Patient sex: M
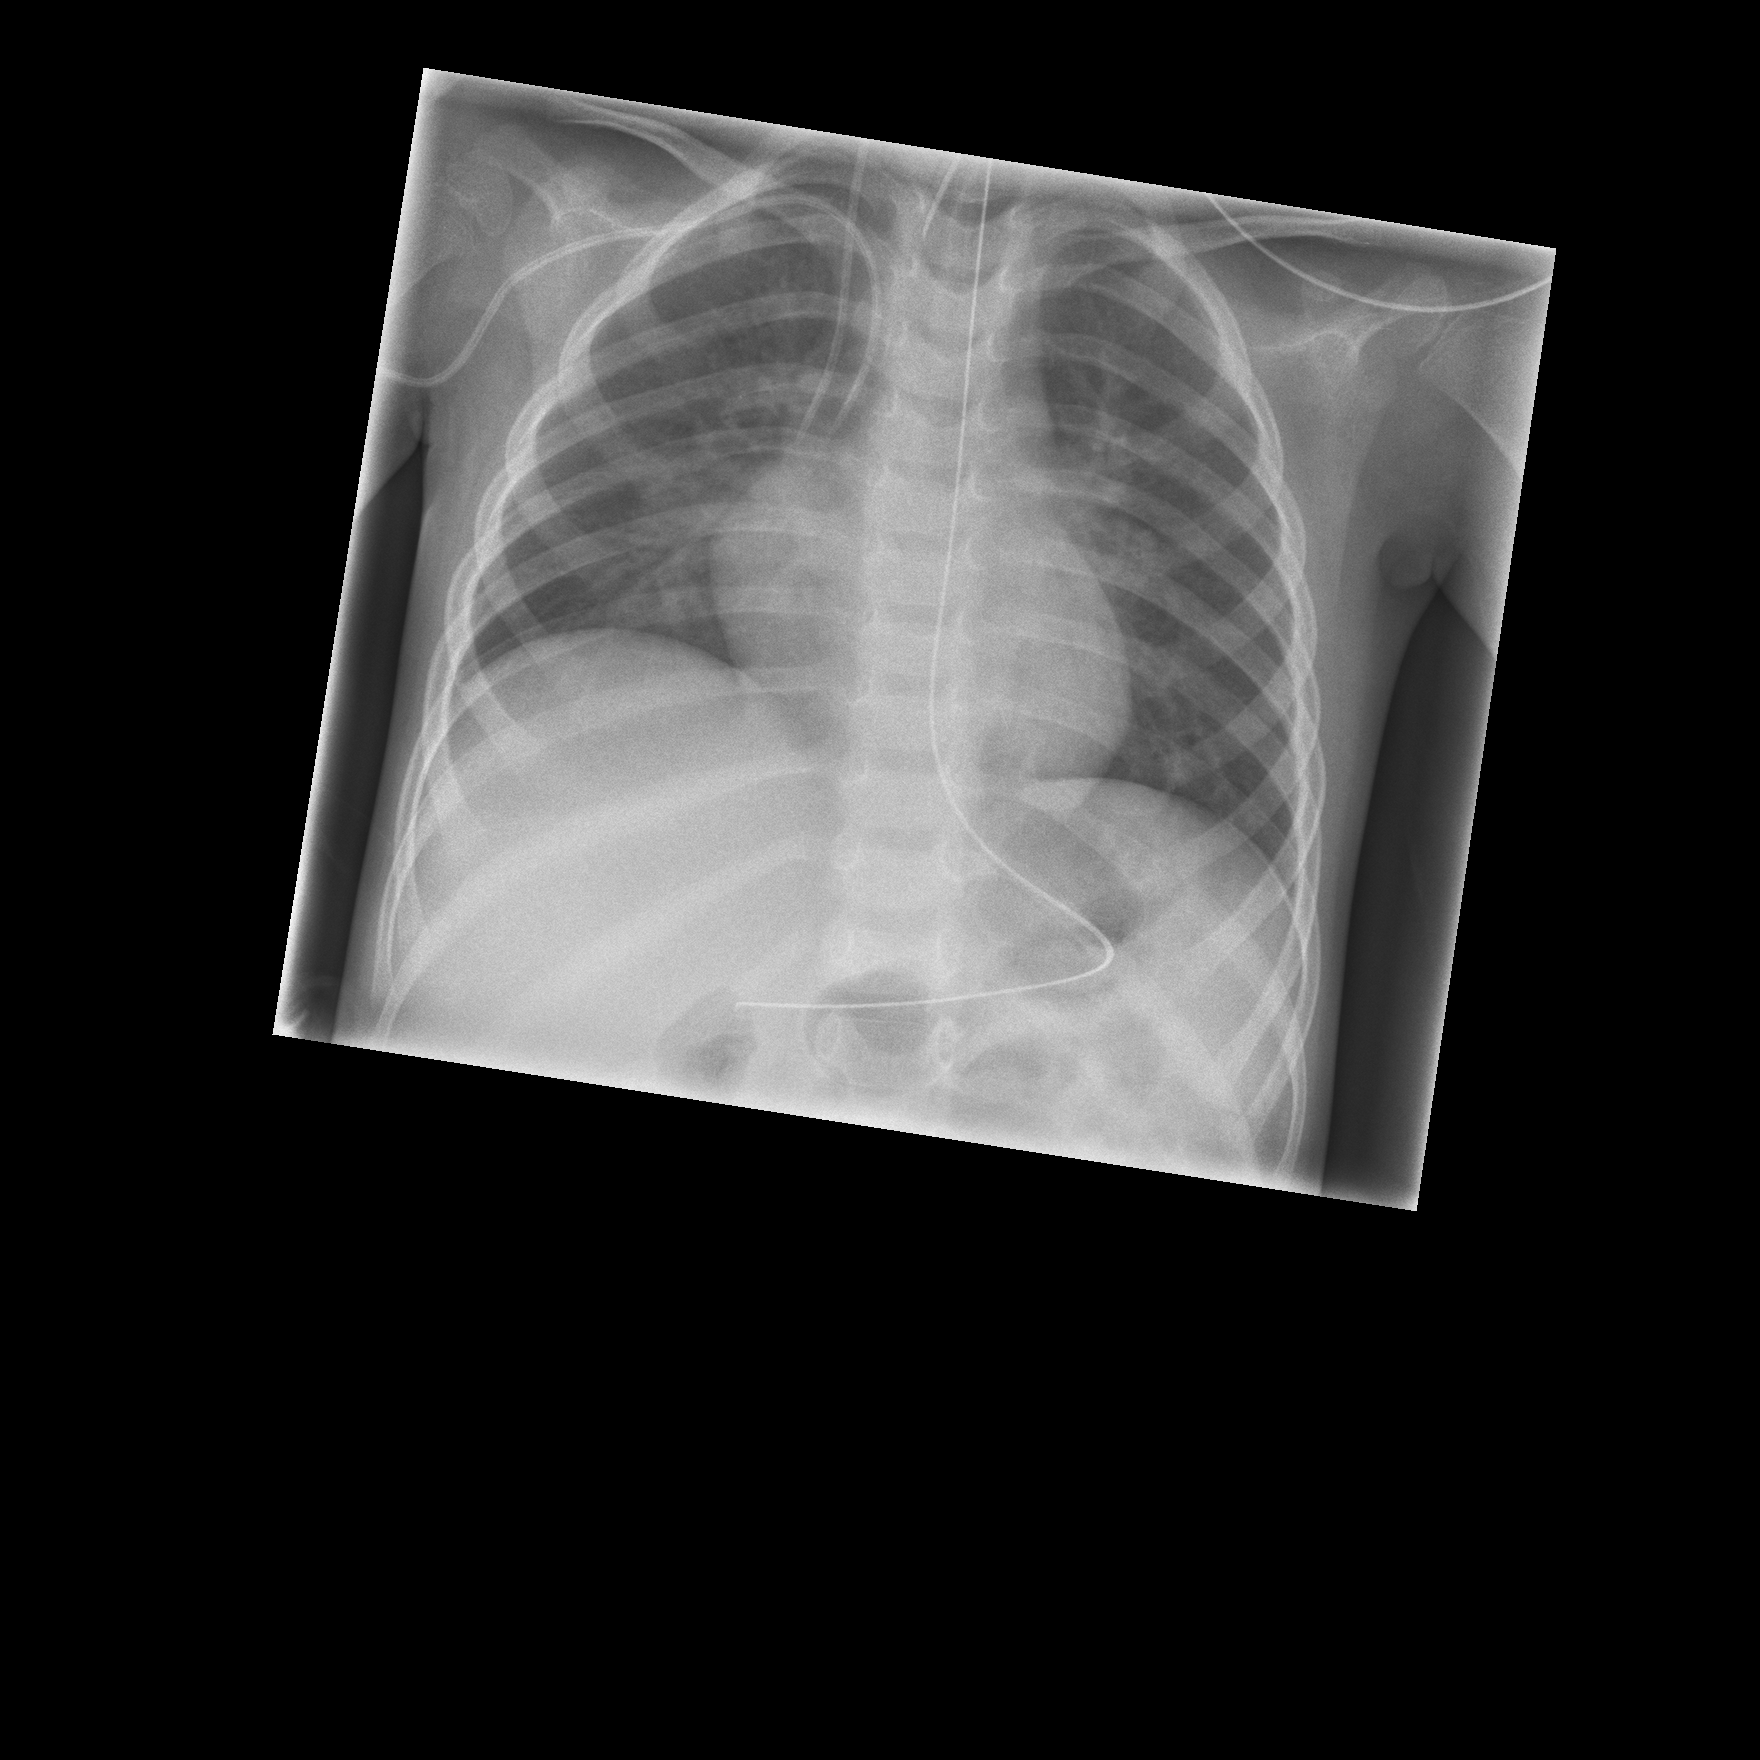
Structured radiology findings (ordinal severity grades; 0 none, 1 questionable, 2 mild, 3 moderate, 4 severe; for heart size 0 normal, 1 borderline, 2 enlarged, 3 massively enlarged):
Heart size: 0
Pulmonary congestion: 0
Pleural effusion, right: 0
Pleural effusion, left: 0
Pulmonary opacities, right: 2
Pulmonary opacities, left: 0
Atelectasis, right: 2
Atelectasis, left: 0